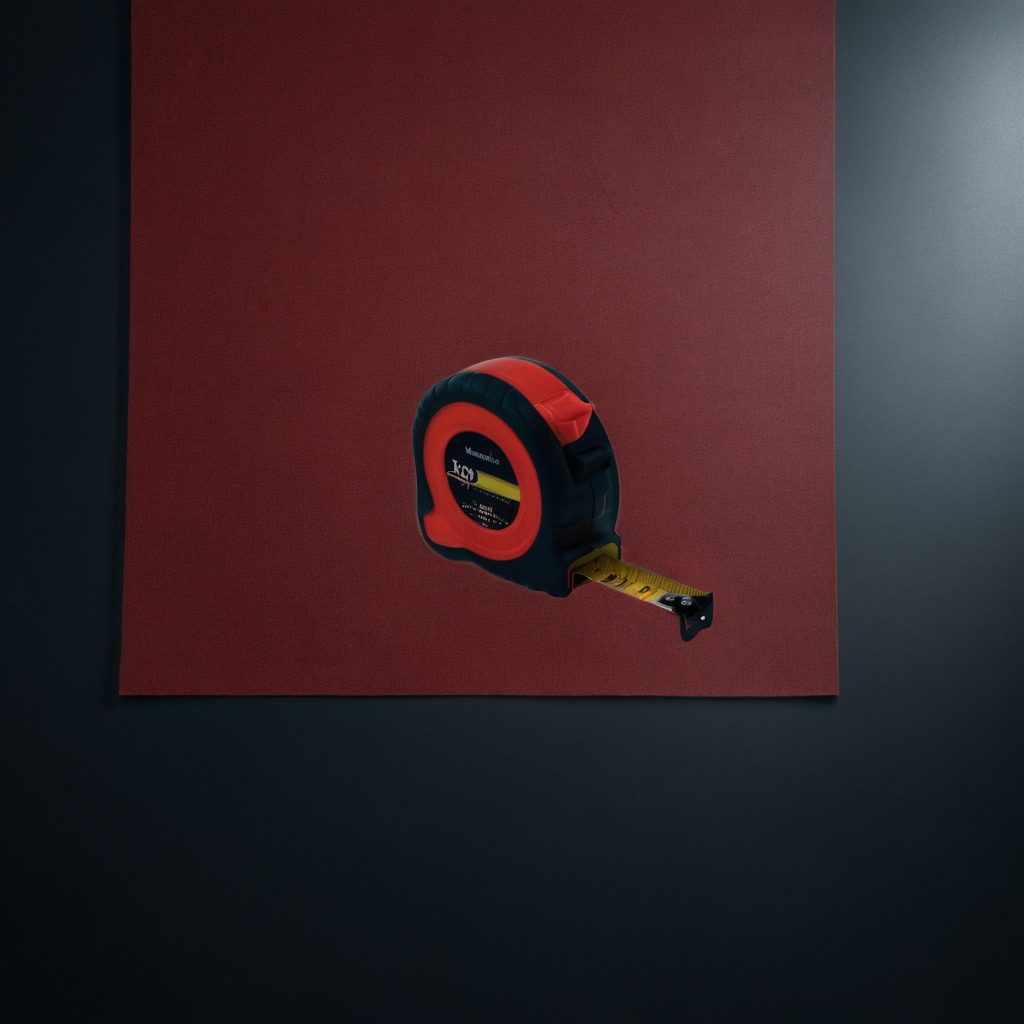
A measuring tape is lying on the clean granite tabletop inside a workshop at night dim ambient light soft shadows worn but beneath the mat